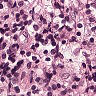
Metastatic tissue present: no